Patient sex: M
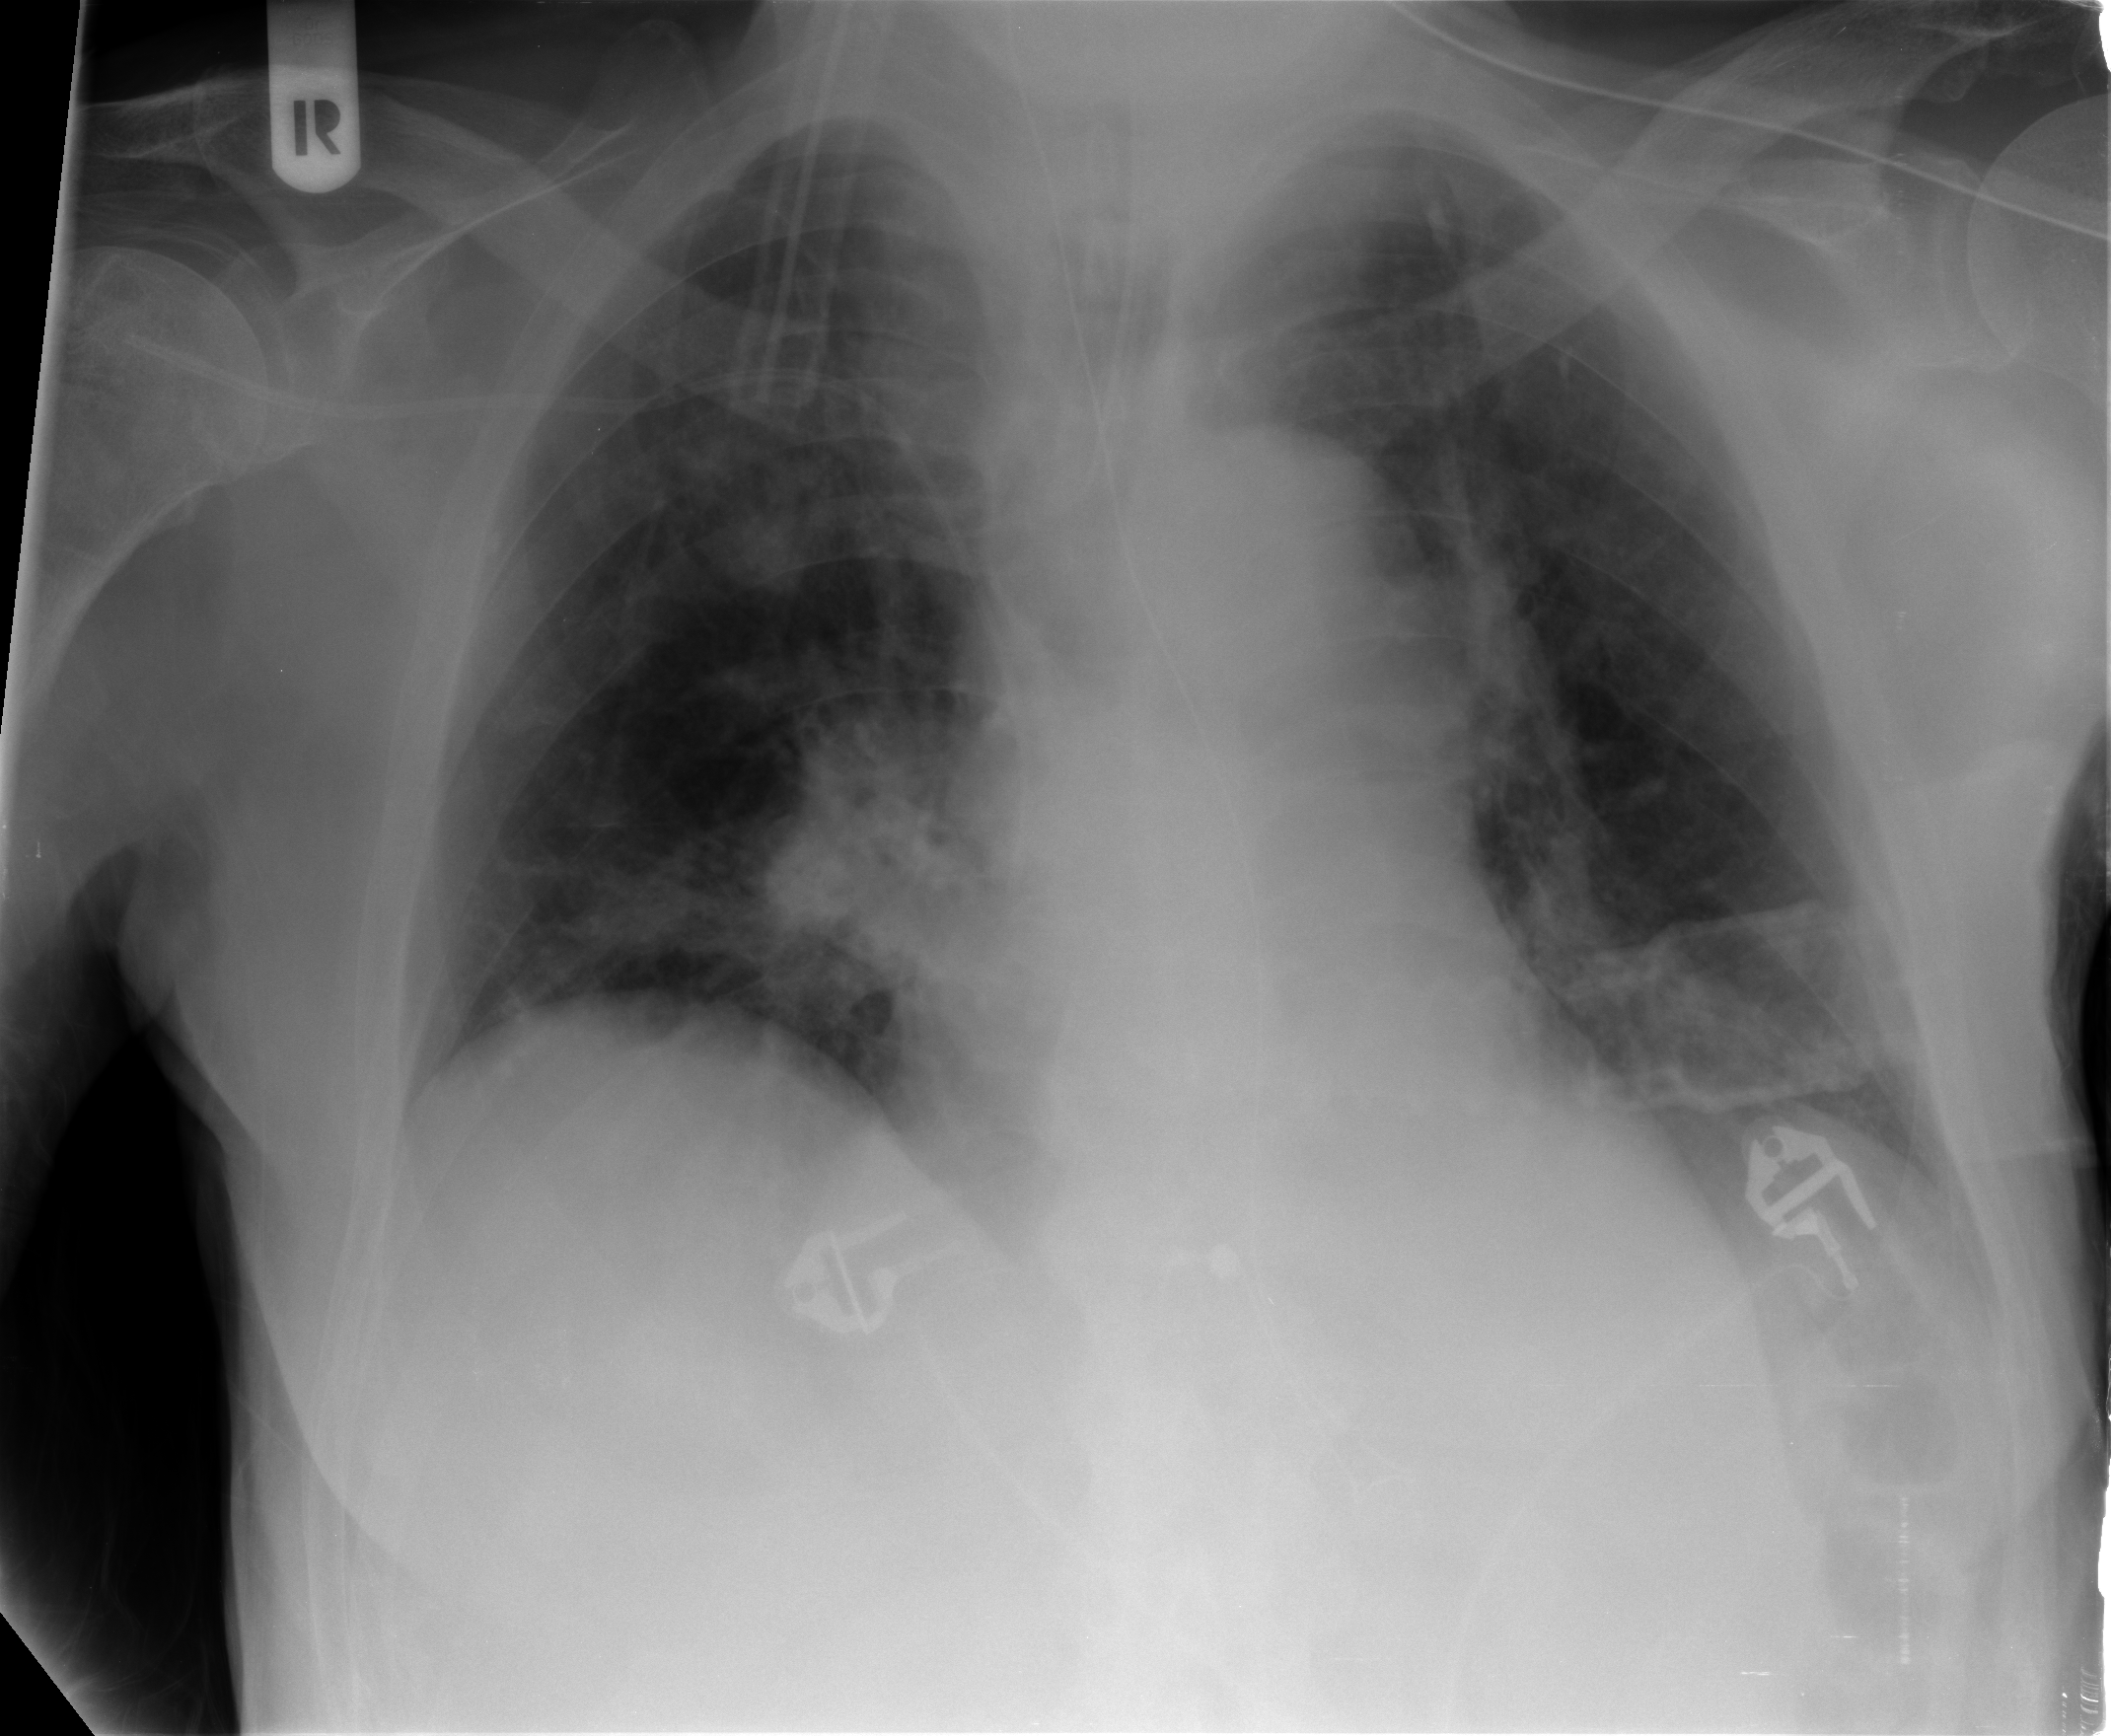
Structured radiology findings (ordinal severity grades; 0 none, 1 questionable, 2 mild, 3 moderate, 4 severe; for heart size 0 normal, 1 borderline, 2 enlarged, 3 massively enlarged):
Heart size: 0
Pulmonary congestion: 1
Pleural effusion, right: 0
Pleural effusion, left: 0
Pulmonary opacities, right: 0
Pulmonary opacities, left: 2
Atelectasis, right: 0
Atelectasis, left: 3